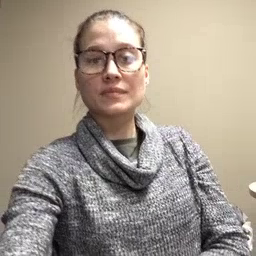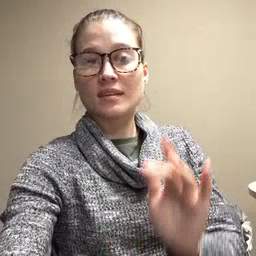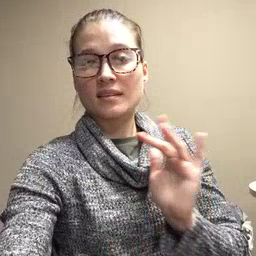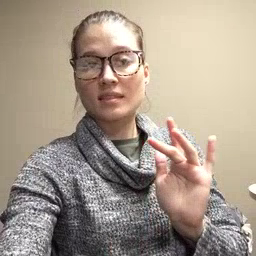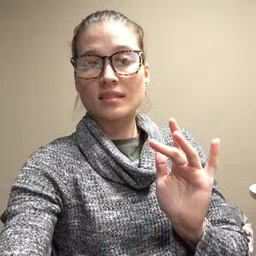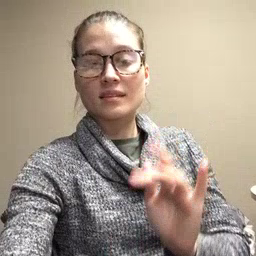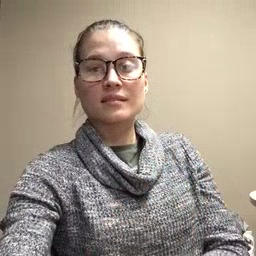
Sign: yucky